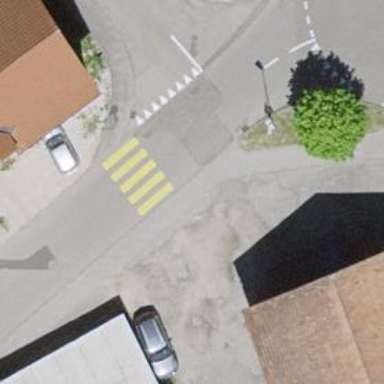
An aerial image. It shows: Marked crossing on the road.